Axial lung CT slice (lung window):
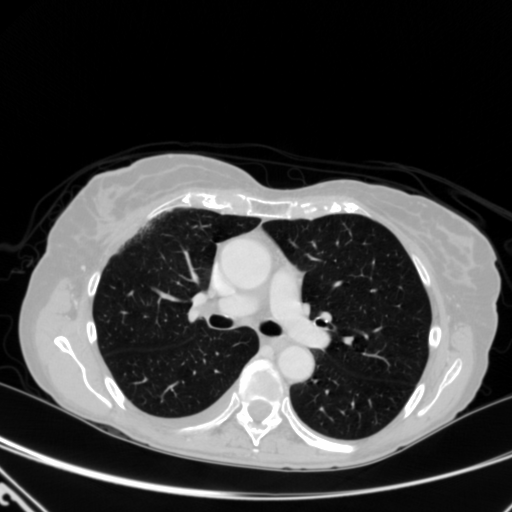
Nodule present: no